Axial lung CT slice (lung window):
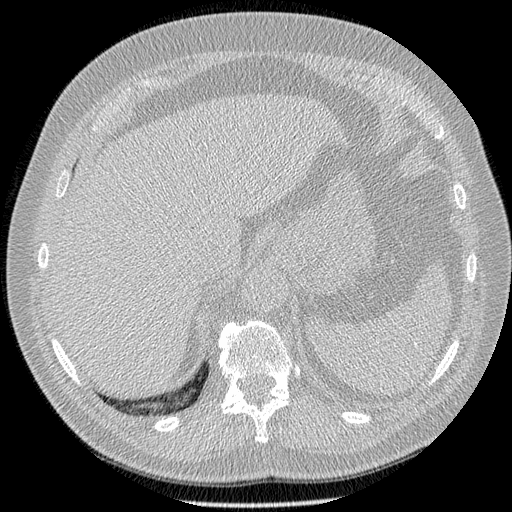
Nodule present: no